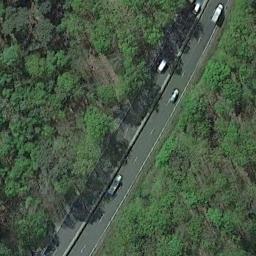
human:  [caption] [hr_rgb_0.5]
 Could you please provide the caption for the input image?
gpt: A straight freeway goes through the forest with many dark green trees and some cars are driving on the freeway .

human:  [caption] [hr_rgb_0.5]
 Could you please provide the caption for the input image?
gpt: There are large green forests around the freeway and there are many cars on the freeway .

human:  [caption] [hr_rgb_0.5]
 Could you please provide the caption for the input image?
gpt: There are two big trucks on the highway .

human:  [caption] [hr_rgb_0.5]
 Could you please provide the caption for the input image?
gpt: The freeway goes through the forest with some cars .

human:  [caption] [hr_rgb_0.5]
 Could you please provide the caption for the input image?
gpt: There are many green trees beside the freeway .